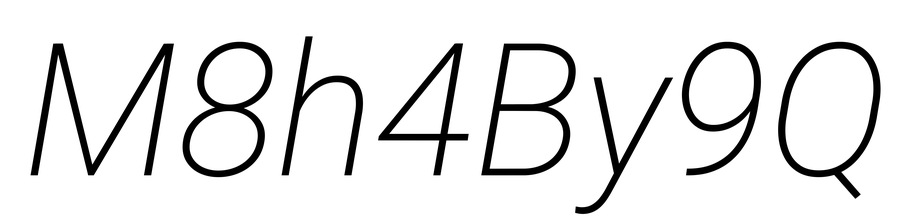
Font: Roboto-Italic_ExtraLight_Italic